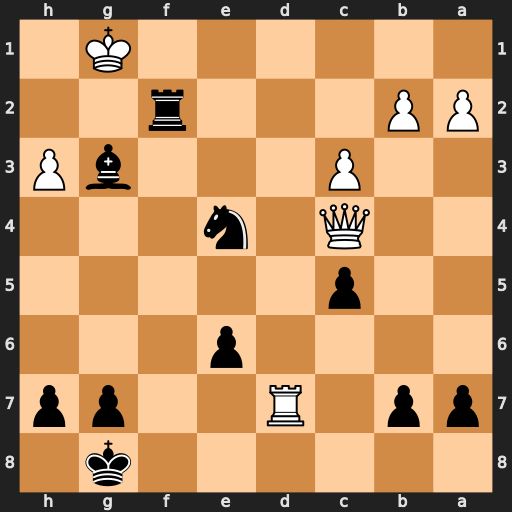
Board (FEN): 6k1/pp1R2pp/4p3/2p5/2Q1n3/2P3bP/PP3r2/6K1
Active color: b
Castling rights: -
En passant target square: -
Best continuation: Bh2+ Kh1 Ng3#